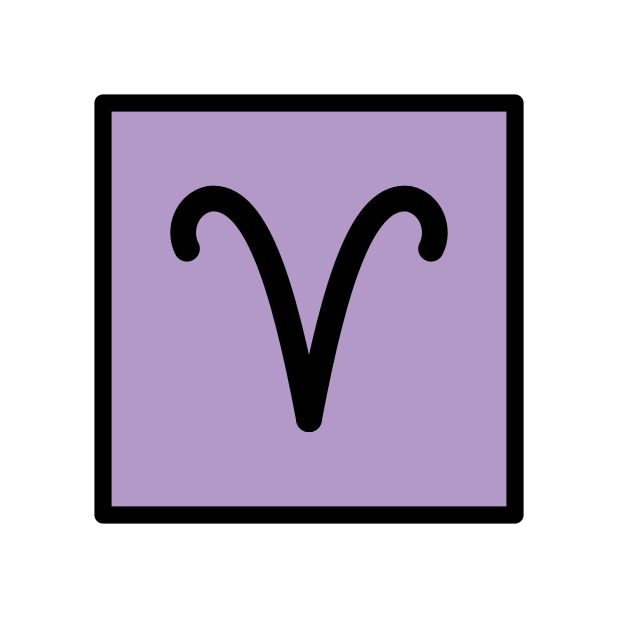
Emoji: ♈
Name: aries
Unicode: 0x2648